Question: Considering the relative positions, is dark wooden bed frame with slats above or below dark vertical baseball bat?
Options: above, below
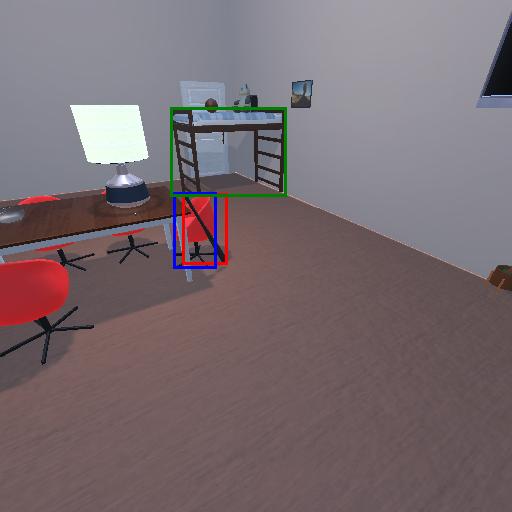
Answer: above